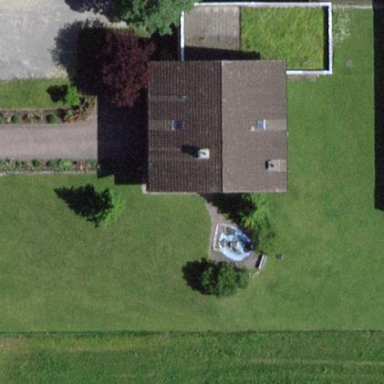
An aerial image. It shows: Detached building.